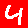
Digit: 4